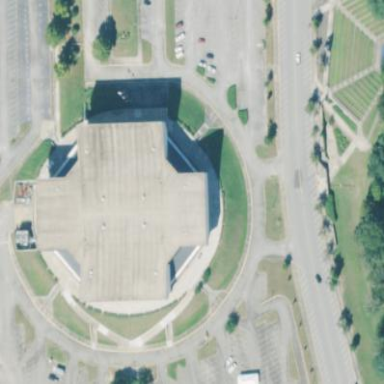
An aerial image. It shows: Civic building.